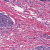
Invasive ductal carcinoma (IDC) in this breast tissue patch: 0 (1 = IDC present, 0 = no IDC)